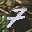
Label: 7